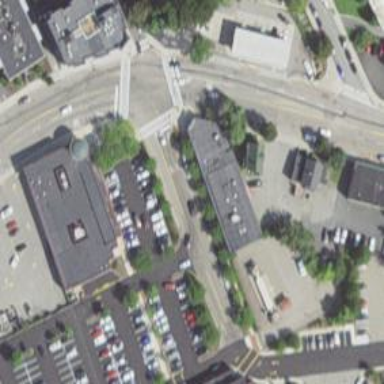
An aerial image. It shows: Service road with asphalt surface lined with commercial buildings.